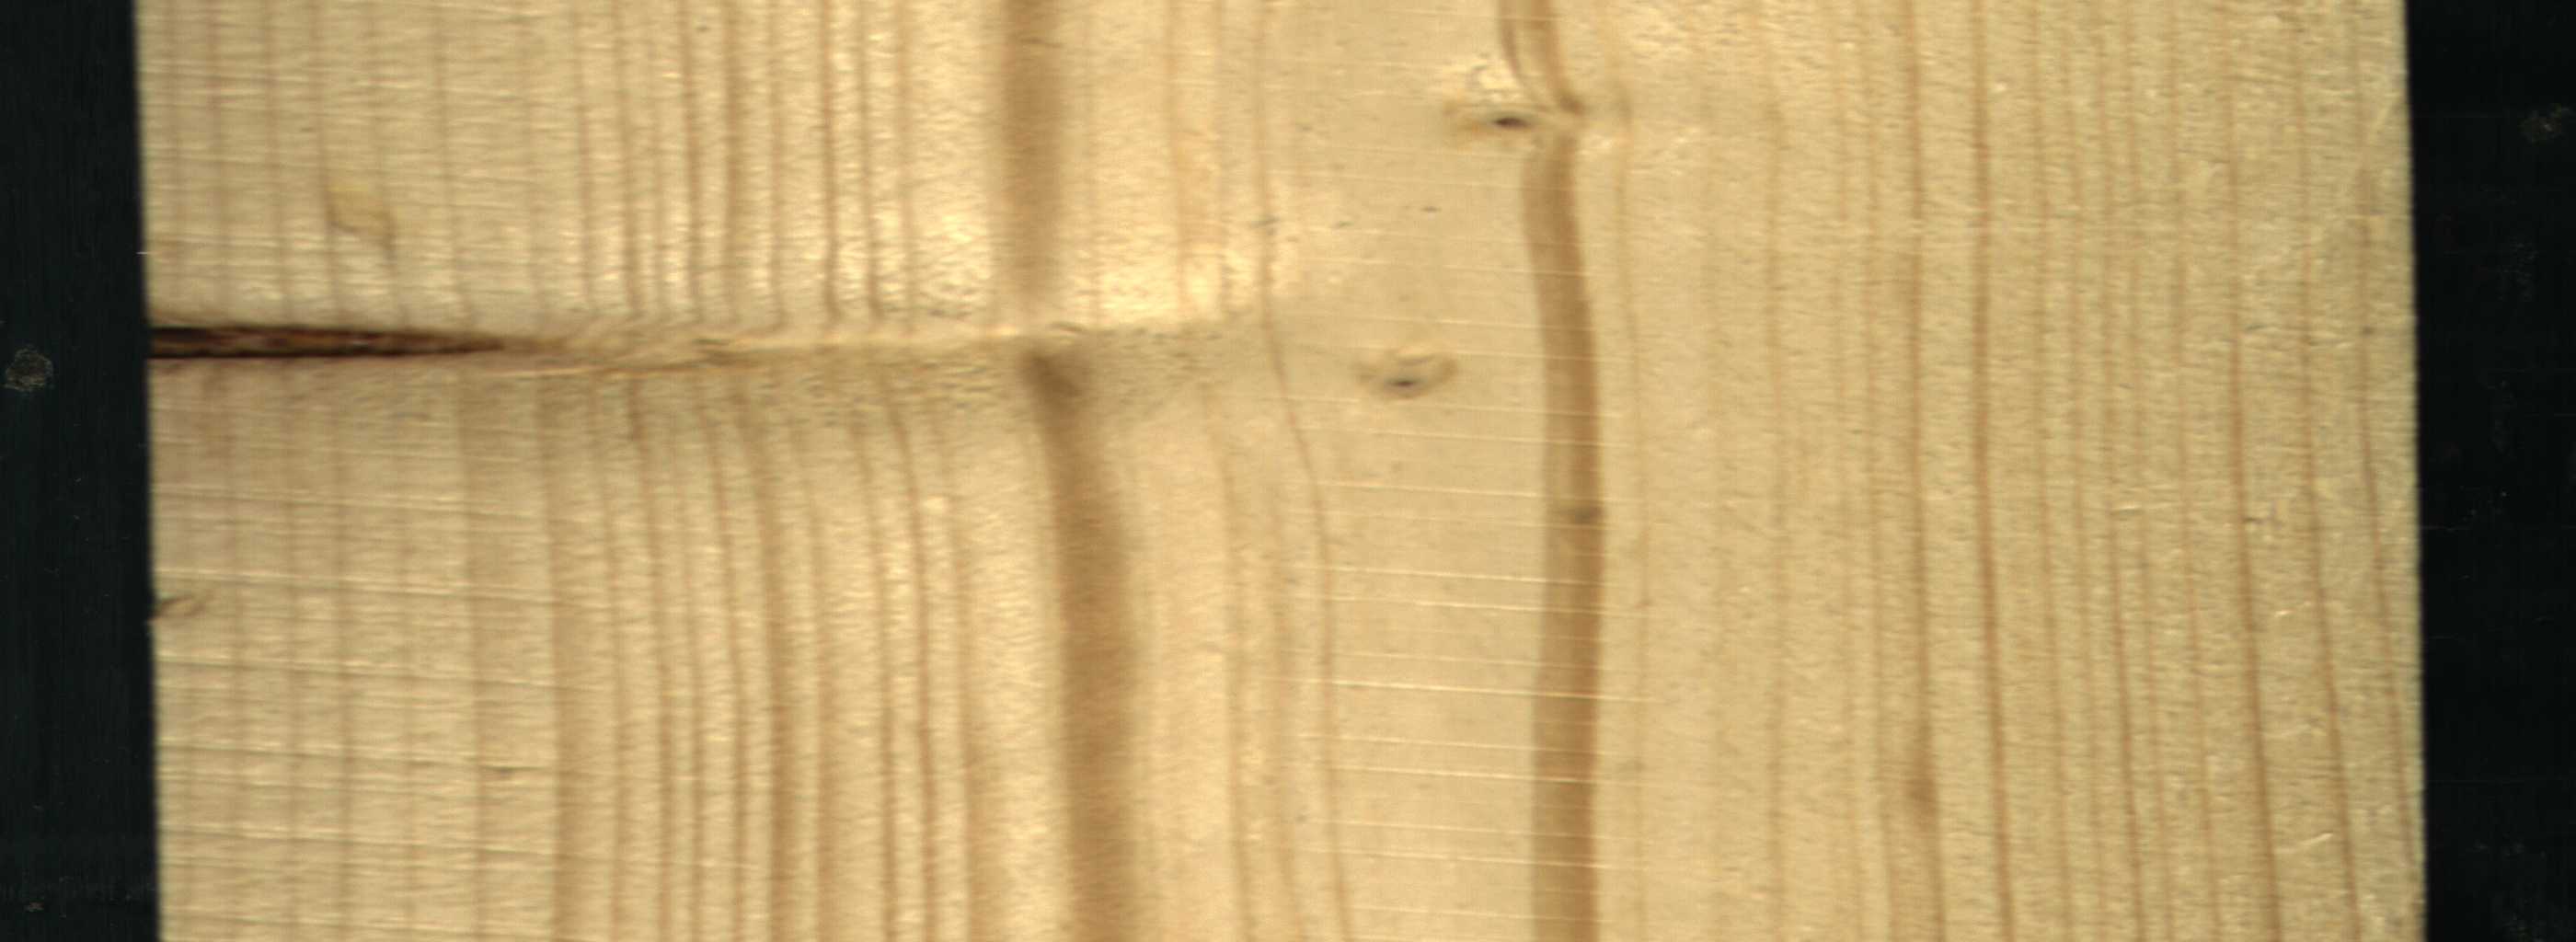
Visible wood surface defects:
Quartzity
Quartzity
Dead_Knot
Live_Knot